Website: walmart
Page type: receipt
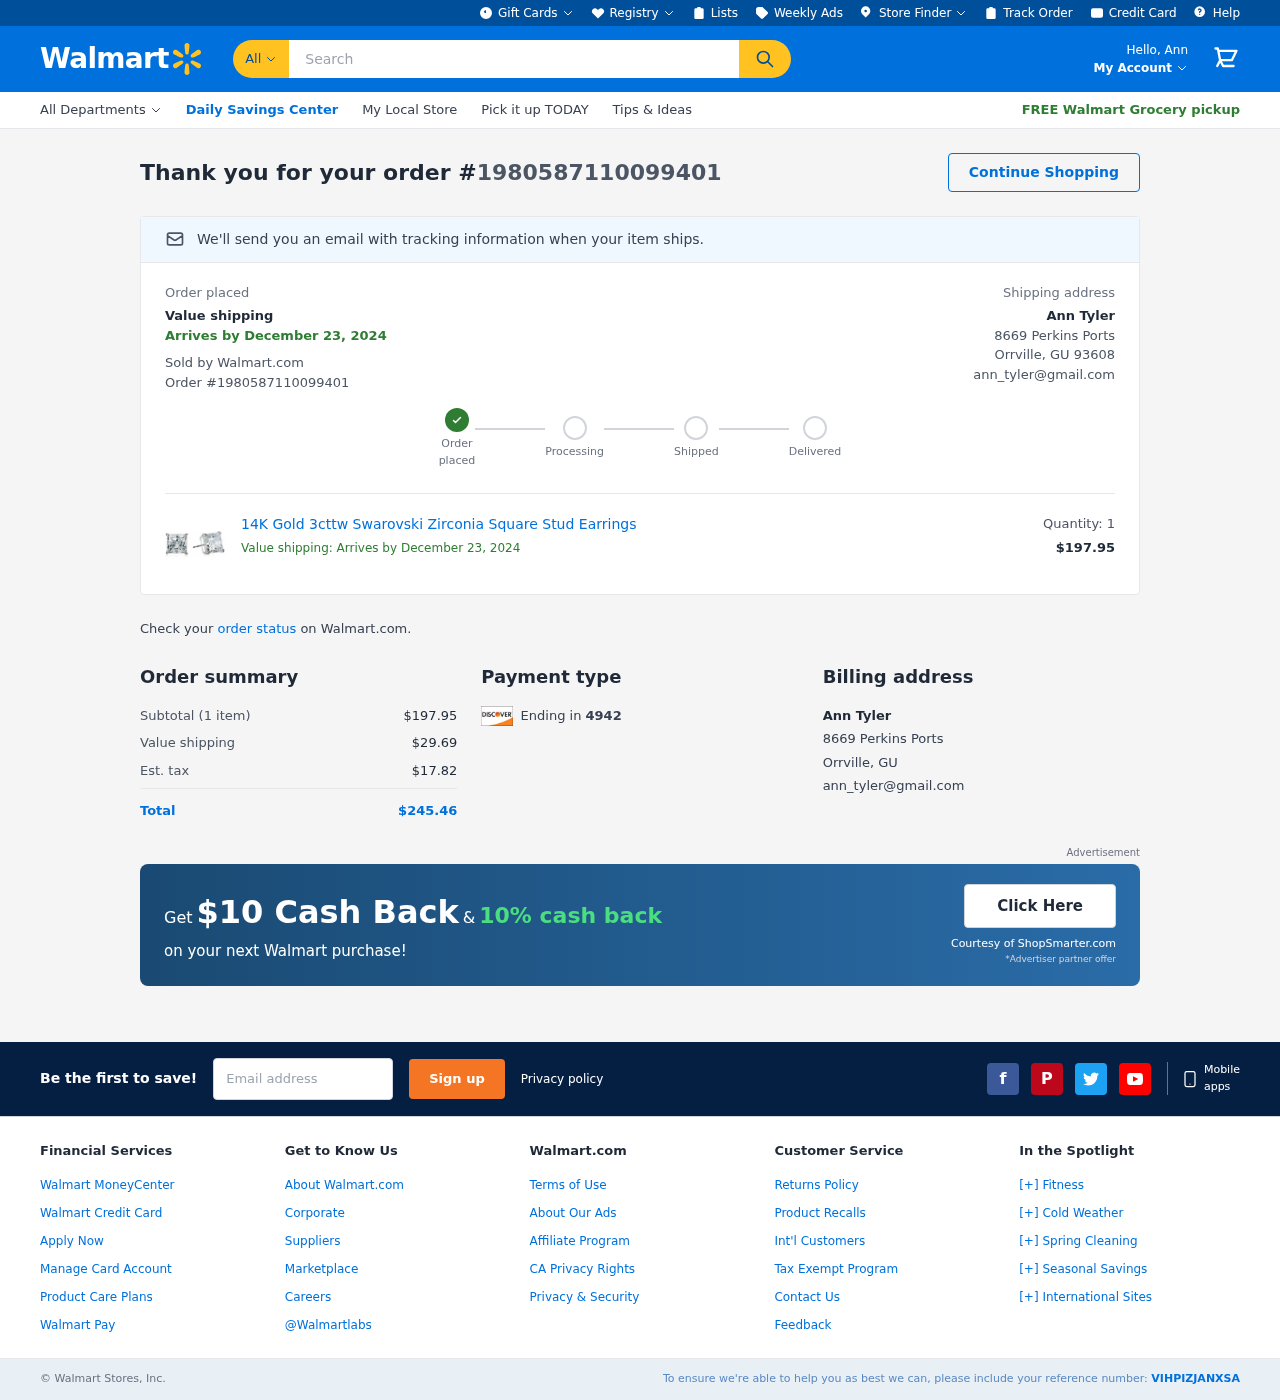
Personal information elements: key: PII_CARD_LAST4
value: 4942
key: PII_EMAIL
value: ann_tyler@gmail.com
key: PII_FIRSTNAME
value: Ann
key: PII_FULLNAME
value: Ann Tyler
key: PII_STREET
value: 8669 Perkins Ports
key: PII_CITY_STATE_ZIP
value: Orrville, GU 93608
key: PII_FULLNAME2
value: Ann Tyler
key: PII_CITY_STATE2
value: Orrville, GU
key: PII_EMAIL2
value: ann_tyler@gmail.com
Product elements: key: PRODUCT1_NAME
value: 14K Gold 3cttw Swarovski Zirconia Square Stud Earrings
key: PRODUCT1_PRICE
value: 197.95
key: PRODUCT1_QUANTITY
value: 1
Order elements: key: ORDER_ID2
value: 1980587110099401
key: ORDER_DELIVERY_DATE
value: December 23, 2024
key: ORDER_ID
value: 1980587110099401
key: ORDER_DELIVERY_DATE2
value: December 23, 2024
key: ORDER_NUM_ITEMS
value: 1
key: ORDER_SUBTOTAL
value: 197.95
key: ORDER_SHIPPING_COST
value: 29.69
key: ORDER_TAX
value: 17.82
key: ORDER_TOTAL
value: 245.46
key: ORDER_REF
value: VIHPIZJANXSA
Search elements: key: HEADER_SEARCH
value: Search